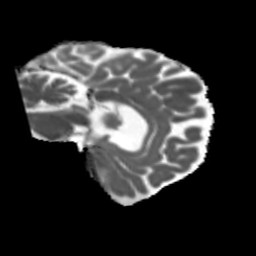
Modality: MD
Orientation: sagittal
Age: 64
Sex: female
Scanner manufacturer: siemens
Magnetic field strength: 3 T
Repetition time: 5.47 s
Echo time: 0.0854 s